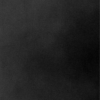
Label: dusty